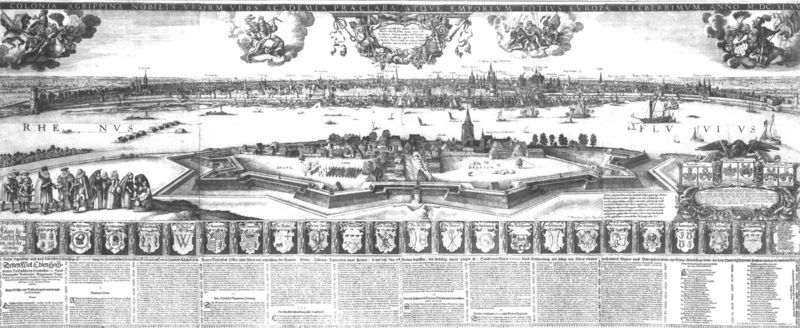
Titel: Colonia Agrippina Nobilis Ubiorum (von 1635, erschienen 1656)
Künstler: Wenzel Hollar
Institution: Köln, Stadtmuseum
Schlagwörter: himmel, wolken, fluss, frauen, menschen, stadt, grau, männer, paris, weiss, wolke, alt, kirche, personen, turm, engel, schiffe, segelboot, vedute, mauer, befestigung, kirchen, kirchtürme, panorama, stadtansicht, türme, stern, festung, stich, text, bürger, wappen, mauern, mittelalter, plan, allegorien, legende, rhein, latein, köln, bastion, verteidigung, katholisch, merian, sternform, häußer, bonn